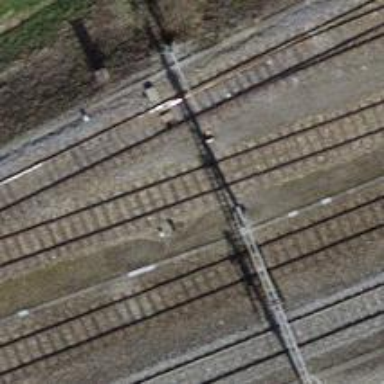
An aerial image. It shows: Railway switch.